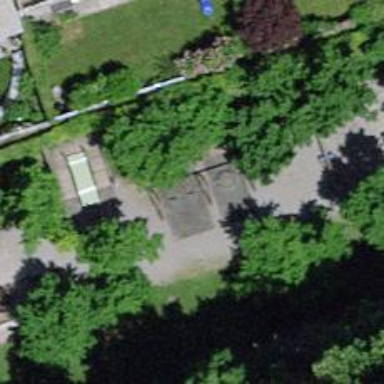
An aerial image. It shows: Playground featuring swings.